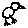
Label: bird